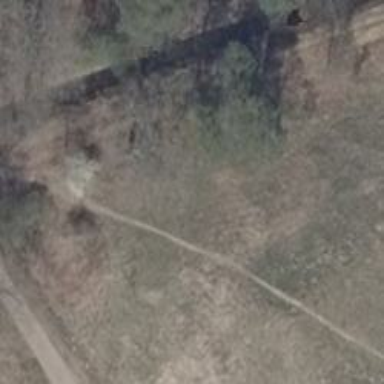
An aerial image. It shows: Path covered in grass.